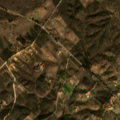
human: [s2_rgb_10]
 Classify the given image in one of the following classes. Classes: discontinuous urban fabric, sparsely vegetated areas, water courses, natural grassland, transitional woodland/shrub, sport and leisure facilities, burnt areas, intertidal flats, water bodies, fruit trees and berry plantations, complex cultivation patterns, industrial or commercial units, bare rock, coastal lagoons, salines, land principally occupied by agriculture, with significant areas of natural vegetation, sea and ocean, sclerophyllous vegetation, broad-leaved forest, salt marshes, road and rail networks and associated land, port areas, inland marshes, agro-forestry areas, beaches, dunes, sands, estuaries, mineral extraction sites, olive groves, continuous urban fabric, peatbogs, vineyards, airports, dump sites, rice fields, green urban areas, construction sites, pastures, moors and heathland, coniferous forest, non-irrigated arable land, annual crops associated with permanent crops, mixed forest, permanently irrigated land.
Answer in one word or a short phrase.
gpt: pastures, land principally occupied by agriculture, with significant areas of natural vegetation, agro-forestry areas, broad-leaved forest